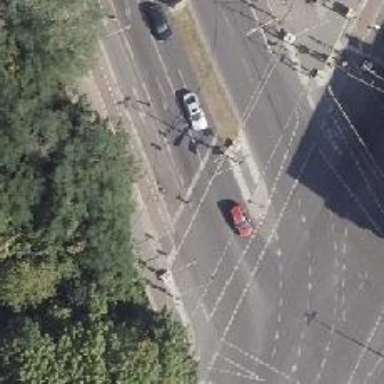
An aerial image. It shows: Road with traffic signals.